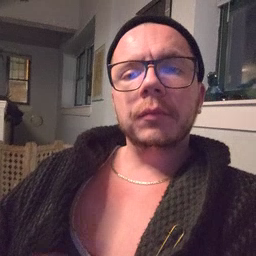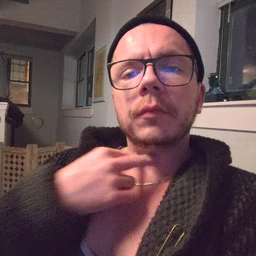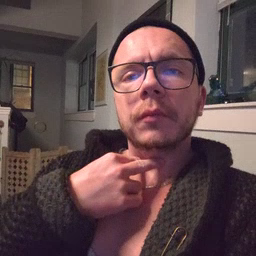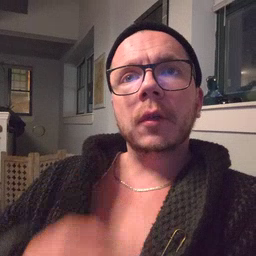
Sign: stuck